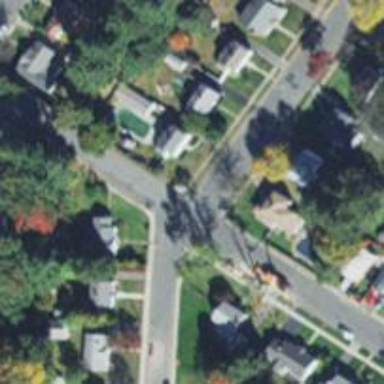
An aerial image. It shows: Residential road with asphalt surface and sidewalk on the left side.